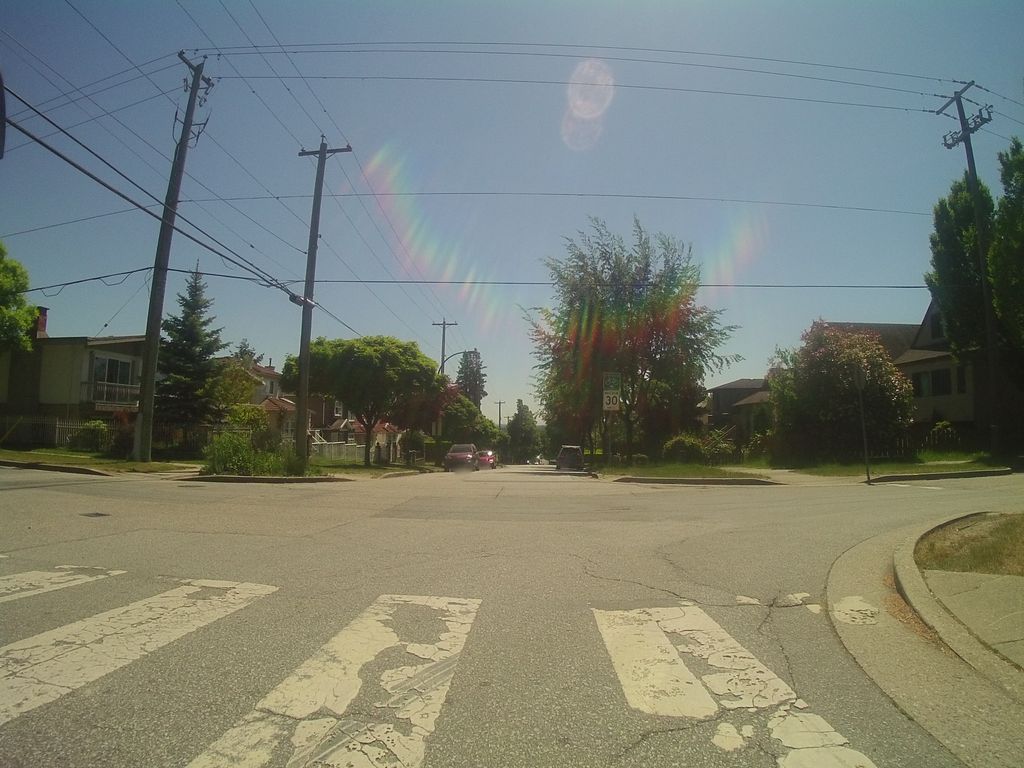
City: vancouver